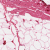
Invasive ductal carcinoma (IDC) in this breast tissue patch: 0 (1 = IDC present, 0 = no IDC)